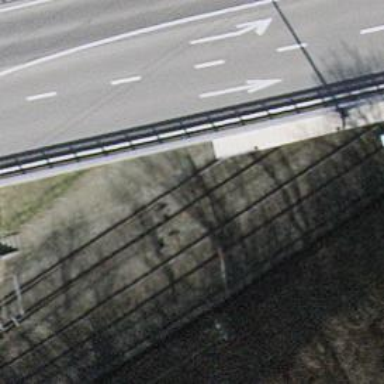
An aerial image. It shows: Railway switch.